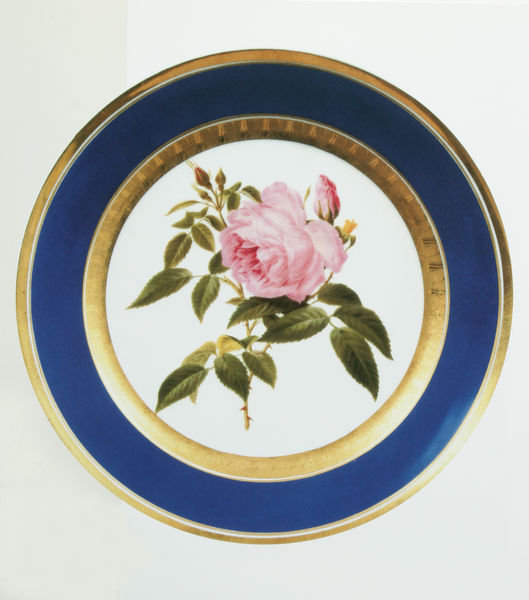
Titel: Teller des Rosenpavillon-Services
Standort: St. Petersburg
Institution: Schloss Pawlowsk
Schlagwörter: blau, blätter, weiß, gelb, grün, blume, blumen, hell, mitte, schmuck, blüte, rose, malerei, muster, ornament, wand, schale, teller, natur, gold, blatt, pflanze, rosa, kreis, rund, umrandung, rand, essen, detail, verzierung, bemalt, foto, blütenblätter, pink, stiel, motiv, porzellan, vergoldet, gemalt, zweig, detailliert, stengel, deko, geschirr, untertasse, entwurf, knospe, knospen, dornen, stachel, naturalistisch, steingut, goldrand, porzelan, porzellanmalerei, mittelfeld, kunsthandwerk, stiehl, fayence, blättern, geschir, mittig, stachlig, dorne, preussisch blau, steingu, mitig, prägedruck, goldprgung